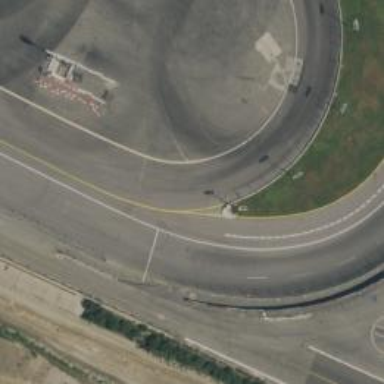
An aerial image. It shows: Motor sport raceway.